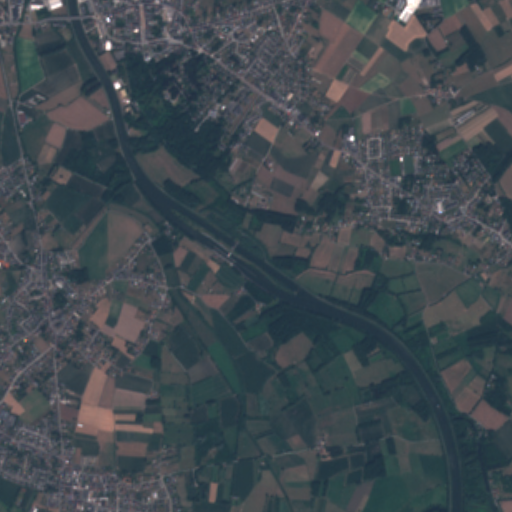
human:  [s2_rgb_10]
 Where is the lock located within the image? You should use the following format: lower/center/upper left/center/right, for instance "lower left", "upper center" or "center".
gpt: The lock is located in the center of the image.
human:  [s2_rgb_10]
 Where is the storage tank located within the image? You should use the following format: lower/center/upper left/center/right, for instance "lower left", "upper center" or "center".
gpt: The storage tank is located in the upper left of the image.
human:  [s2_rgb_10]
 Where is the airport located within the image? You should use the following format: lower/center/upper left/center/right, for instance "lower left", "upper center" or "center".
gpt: There is no airport in the image.